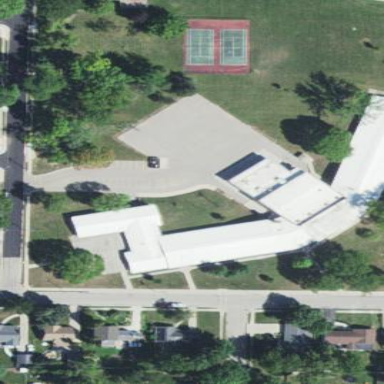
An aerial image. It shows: School building.